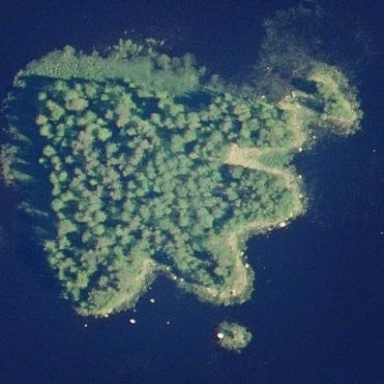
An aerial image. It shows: Image showing island.